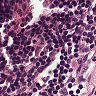
Metastatic tissue present: no